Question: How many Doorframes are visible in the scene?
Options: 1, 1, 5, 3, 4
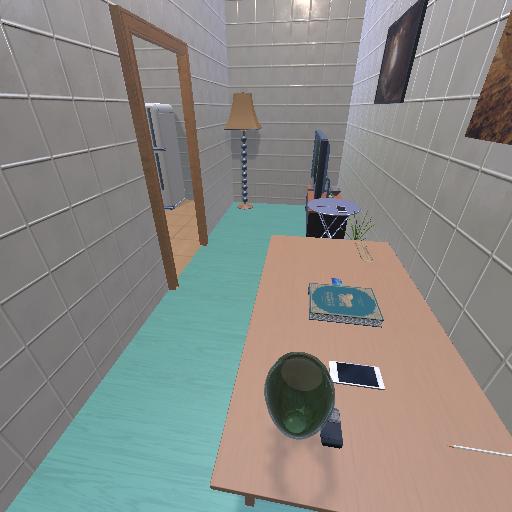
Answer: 1